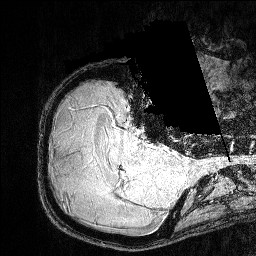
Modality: FLASH
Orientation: axial
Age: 30
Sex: male